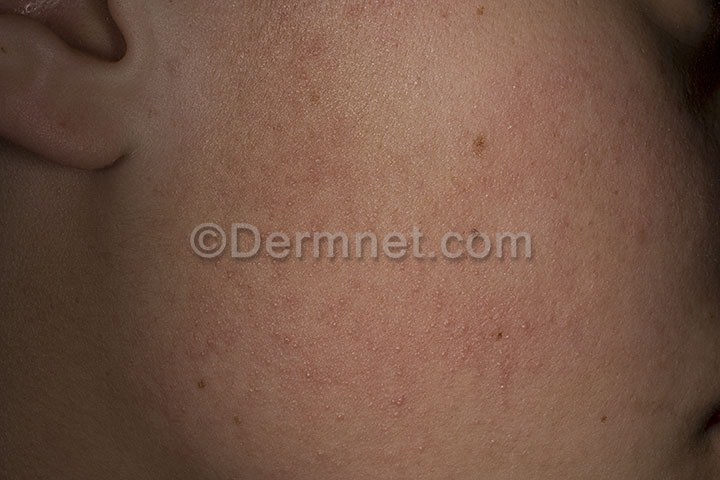
Disease: Atopic Dermatitis Photos